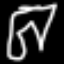
Label: pants